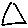
Label: triangle